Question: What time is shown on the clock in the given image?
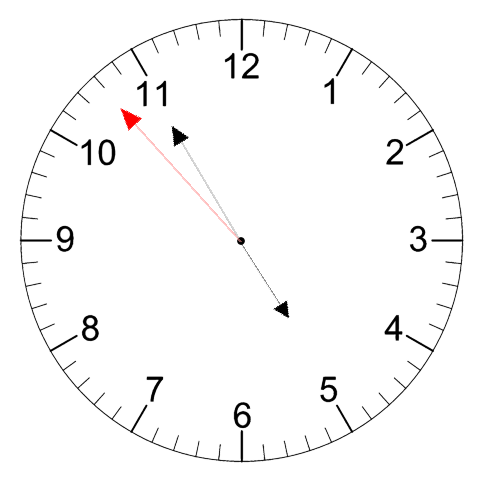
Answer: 04:54:53